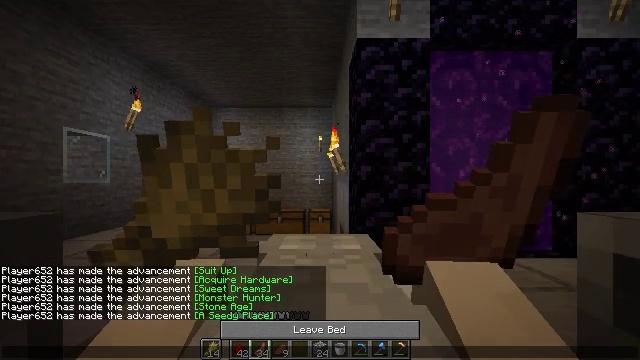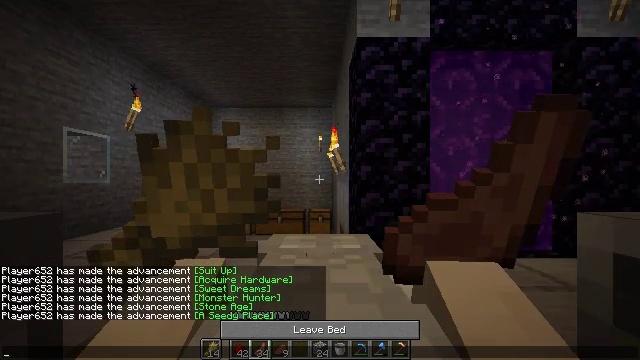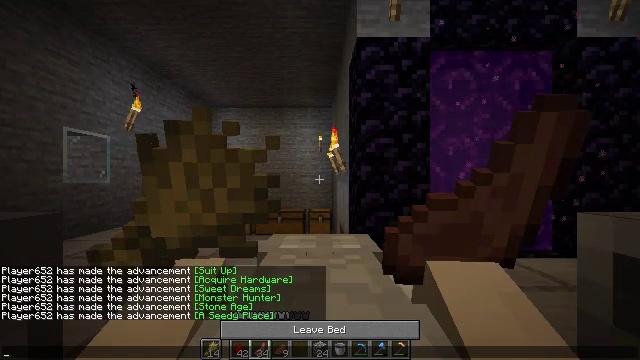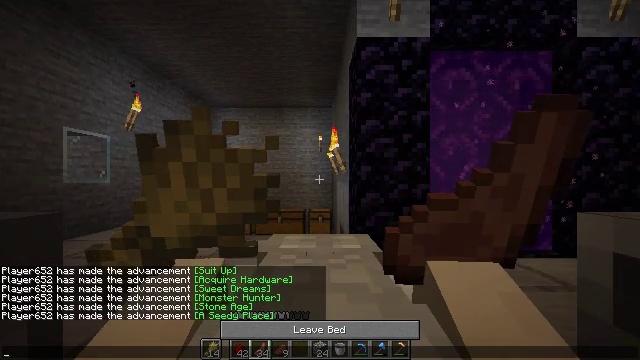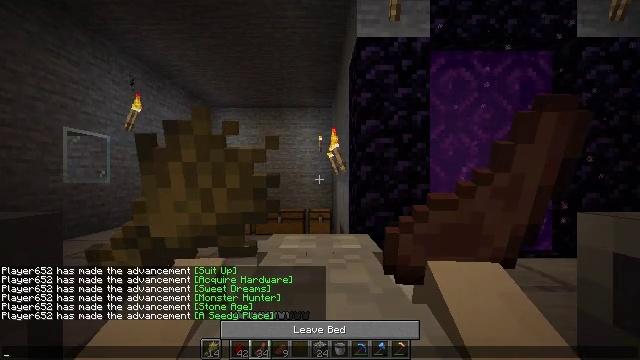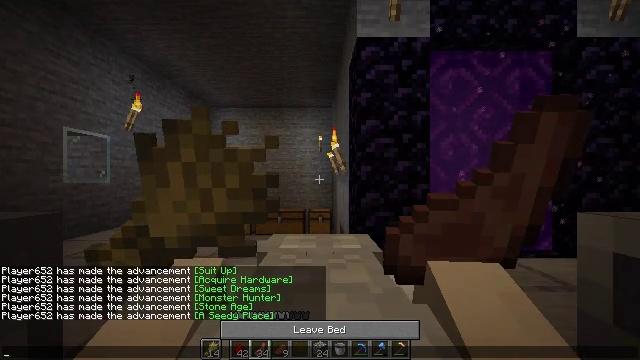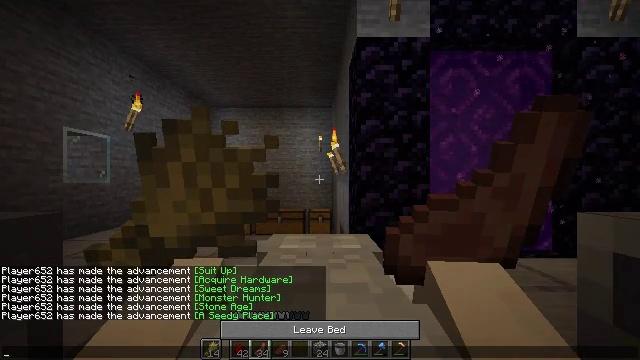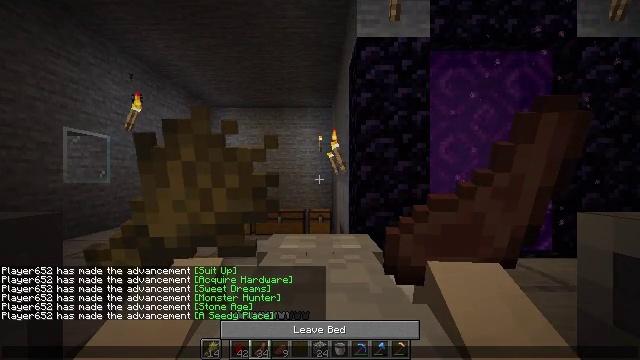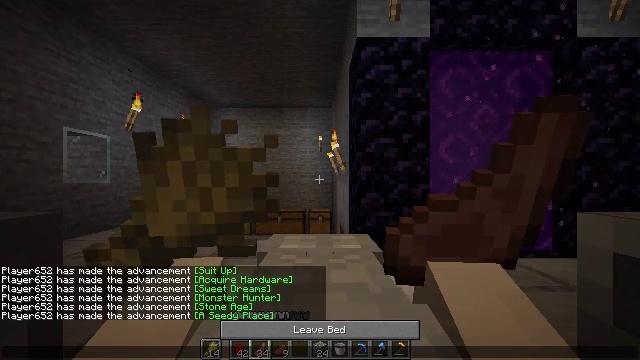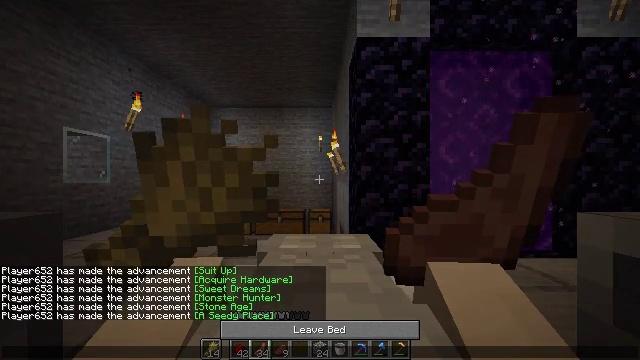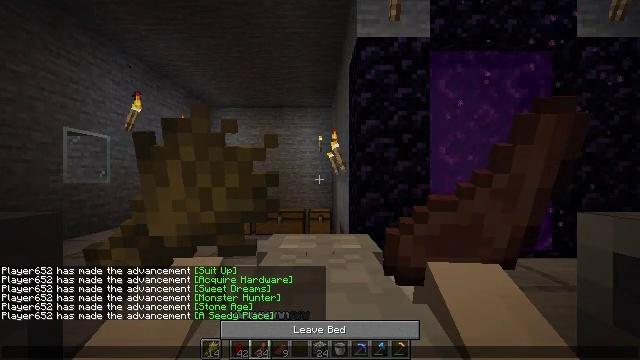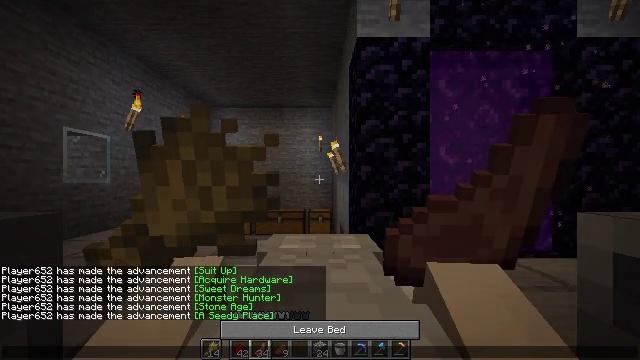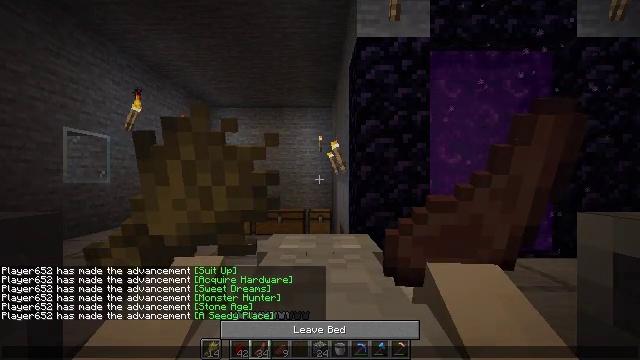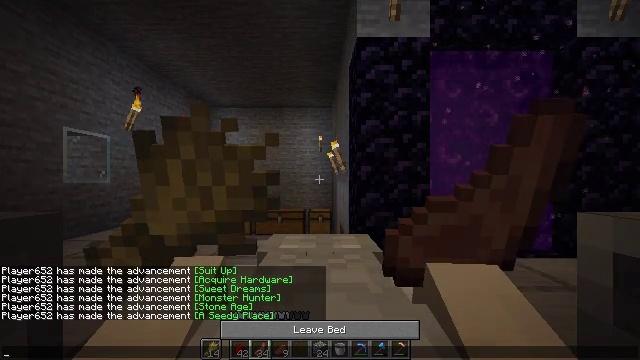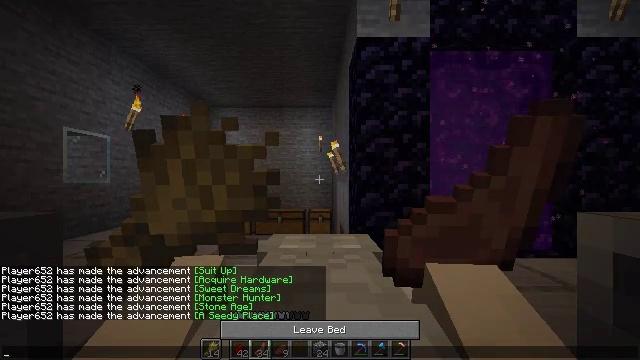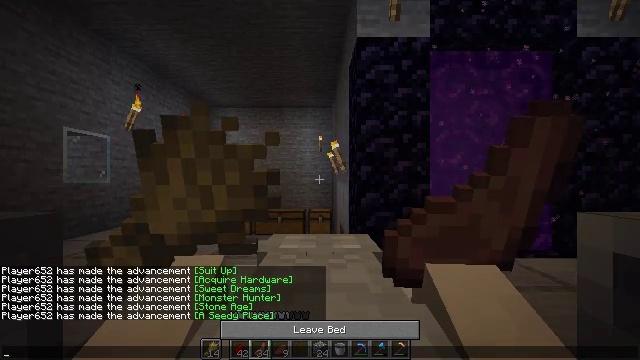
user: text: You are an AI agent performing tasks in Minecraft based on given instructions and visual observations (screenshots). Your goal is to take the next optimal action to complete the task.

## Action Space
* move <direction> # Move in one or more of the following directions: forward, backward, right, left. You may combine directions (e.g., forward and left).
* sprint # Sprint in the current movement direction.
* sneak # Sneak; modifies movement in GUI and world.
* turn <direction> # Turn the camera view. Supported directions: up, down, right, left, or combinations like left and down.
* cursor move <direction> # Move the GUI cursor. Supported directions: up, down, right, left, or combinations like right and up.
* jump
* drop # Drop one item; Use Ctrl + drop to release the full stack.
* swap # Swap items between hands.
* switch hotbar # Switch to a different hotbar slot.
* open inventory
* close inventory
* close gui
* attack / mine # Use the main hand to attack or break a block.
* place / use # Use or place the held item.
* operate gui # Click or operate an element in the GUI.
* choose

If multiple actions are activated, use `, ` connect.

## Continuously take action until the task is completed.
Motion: motion action
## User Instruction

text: Make a spruce fence with spruce planks and sticks.
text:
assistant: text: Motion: no_op
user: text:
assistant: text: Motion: no_op
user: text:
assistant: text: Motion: no_op
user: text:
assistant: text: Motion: no_op
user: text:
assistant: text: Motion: no_op
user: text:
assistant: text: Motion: no_op
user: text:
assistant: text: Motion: no_op
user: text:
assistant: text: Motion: no_op
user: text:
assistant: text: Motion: no_op
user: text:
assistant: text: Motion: no_op
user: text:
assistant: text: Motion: no_op
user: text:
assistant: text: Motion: no_op
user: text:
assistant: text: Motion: no_op
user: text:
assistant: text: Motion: no_op
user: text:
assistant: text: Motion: no_op
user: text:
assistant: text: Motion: no_op
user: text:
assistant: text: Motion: no_op
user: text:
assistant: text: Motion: no_op
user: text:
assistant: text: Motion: no_op
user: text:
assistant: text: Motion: no_op
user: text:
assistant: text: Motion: no_op
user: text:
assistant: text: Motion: no_op
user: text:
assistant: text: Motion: no_op
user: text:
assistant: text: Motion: no_op
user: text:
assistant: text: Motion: no_op
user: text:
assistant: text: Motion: no_op
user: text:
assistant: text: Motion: no_op
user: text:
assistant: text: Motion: no_op
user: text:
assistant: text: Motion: no_op
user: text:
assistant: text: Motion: no_op